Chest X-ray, PA view. Patient: 52 years old, sex M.
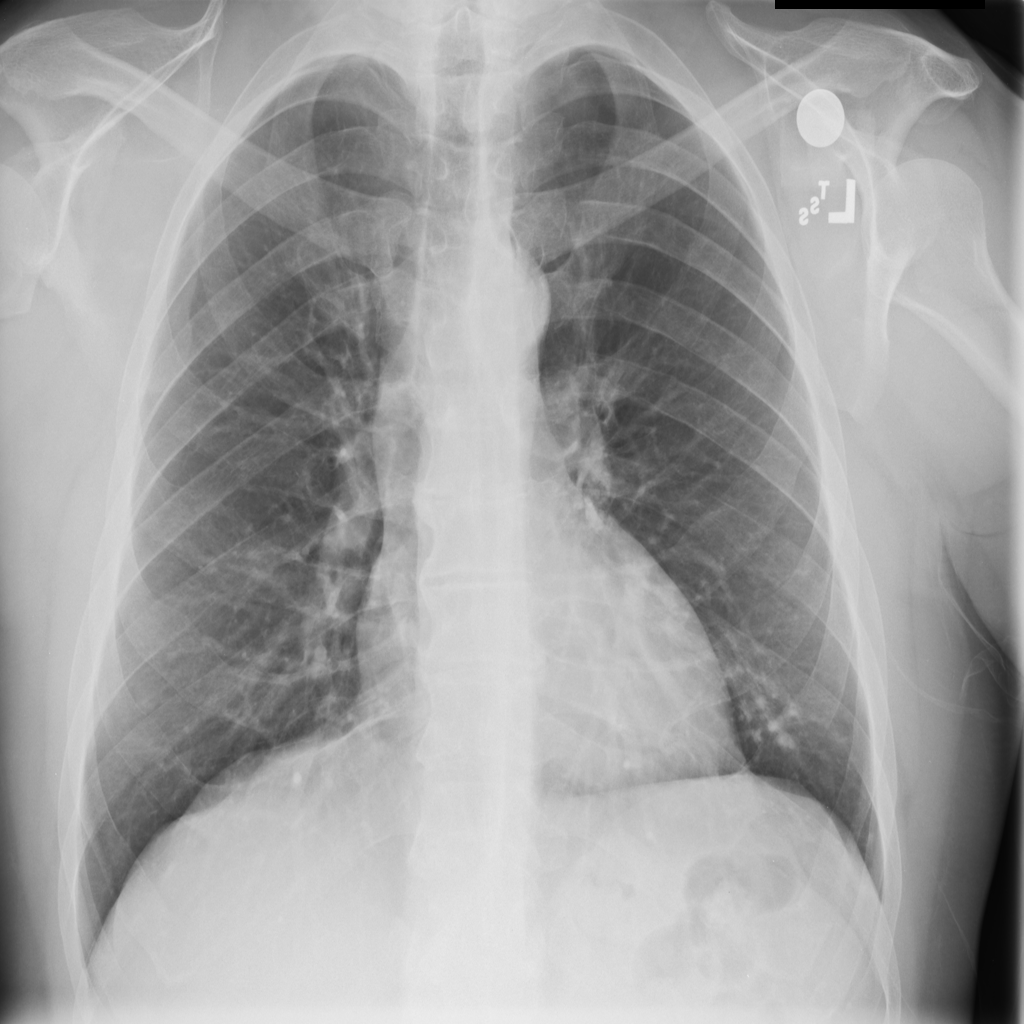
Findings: No Finding